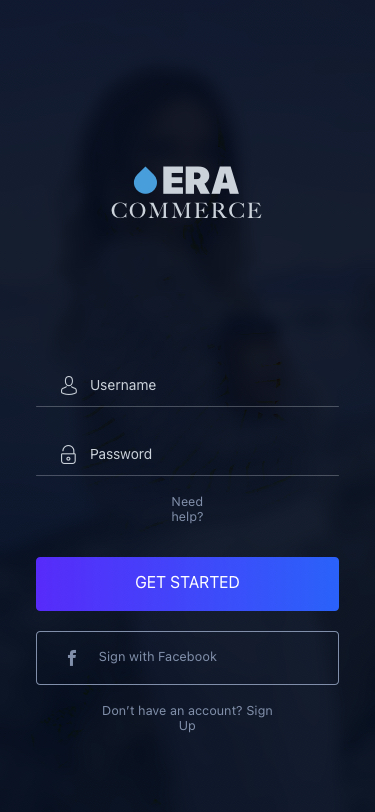
Text in this UI design:
Don’t have an account? Sign Up
Sign with Facebook
GET STARTED
Need help?
Password
Username